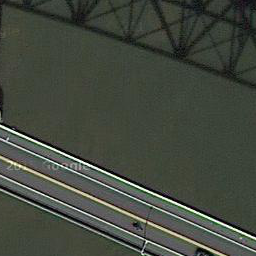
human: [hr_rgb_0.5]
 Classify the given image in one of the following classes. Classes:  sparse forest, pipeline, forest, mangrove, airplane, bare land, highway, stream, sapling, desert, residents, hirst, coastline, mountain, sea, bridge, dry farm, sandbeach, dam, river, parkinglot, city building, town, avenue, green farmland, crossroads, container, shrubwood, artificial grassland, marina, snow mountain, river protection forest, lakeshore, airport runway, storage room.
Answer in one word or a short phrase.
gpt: bridge